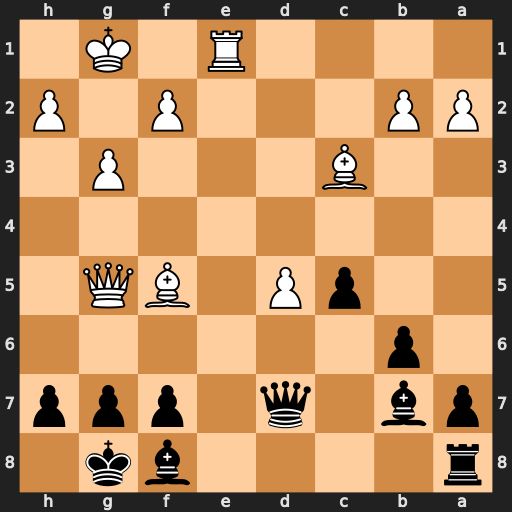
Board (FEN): r4bk1/pb1q1ppp/1p6/2pP1BQ1/8/2B3P1/PP3P1P/4R1K1
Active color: b
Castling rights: -
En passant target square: -
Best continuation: Qxd5 Bxh7+ Kxh7 Qxd5 Bxd5